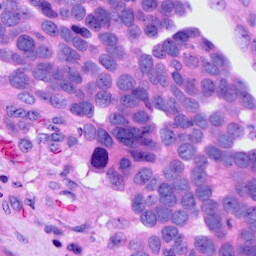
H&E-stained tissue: Ovarian